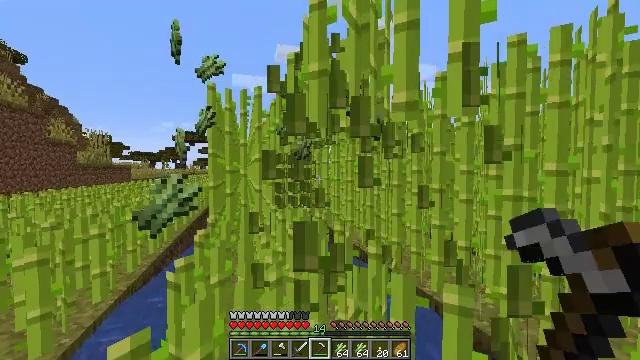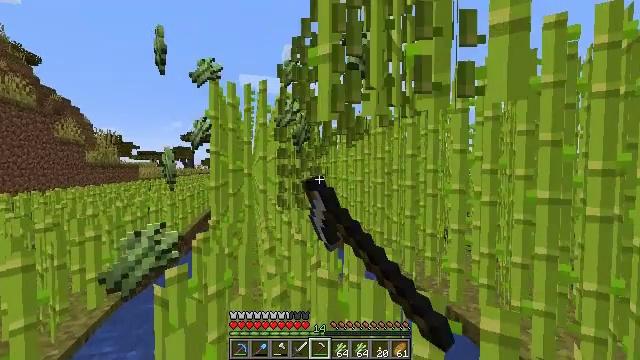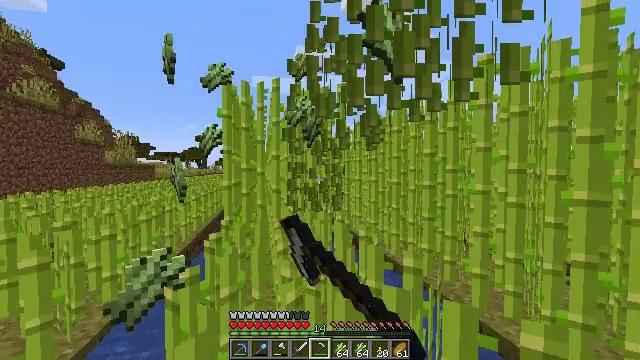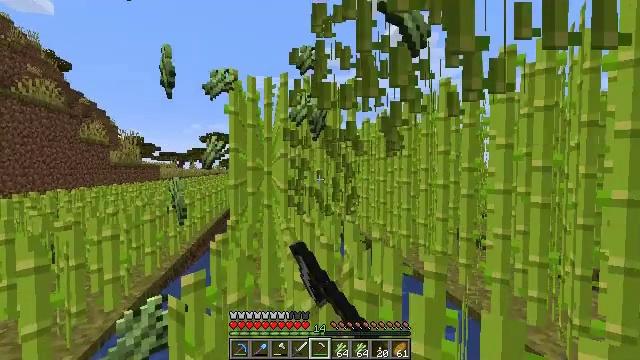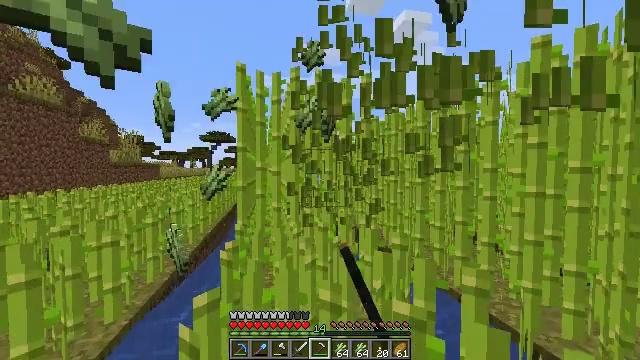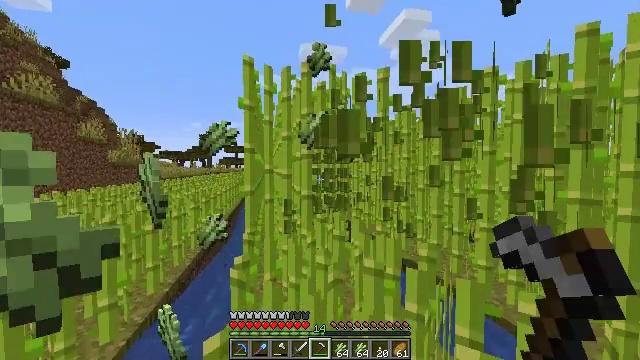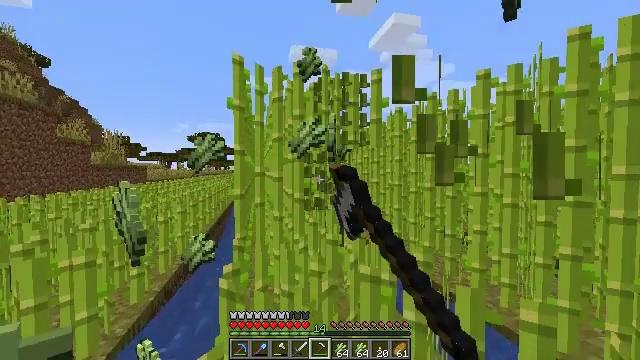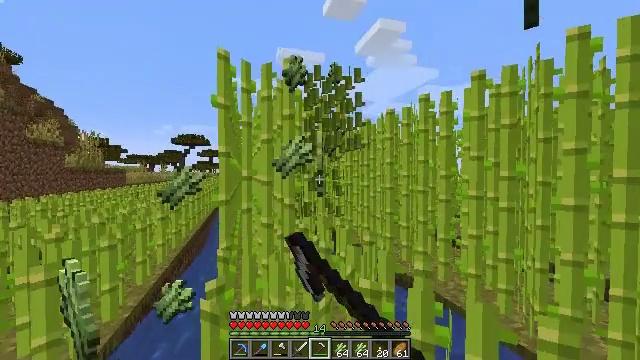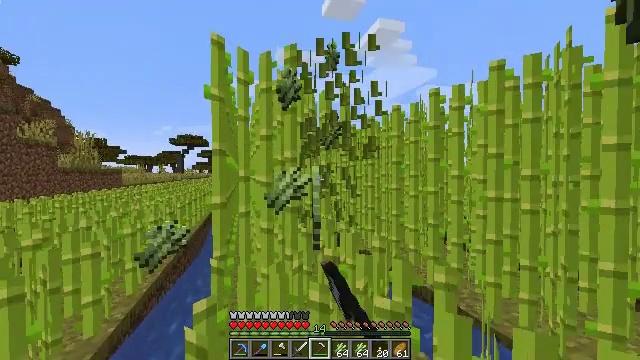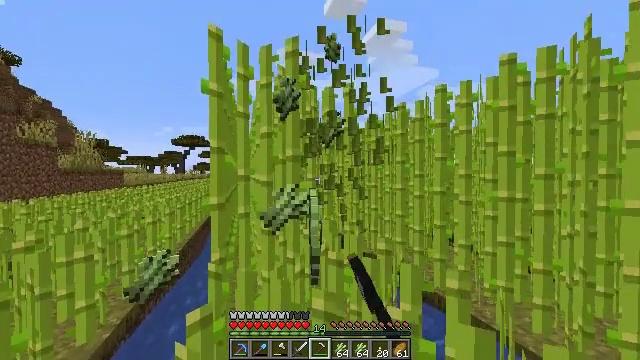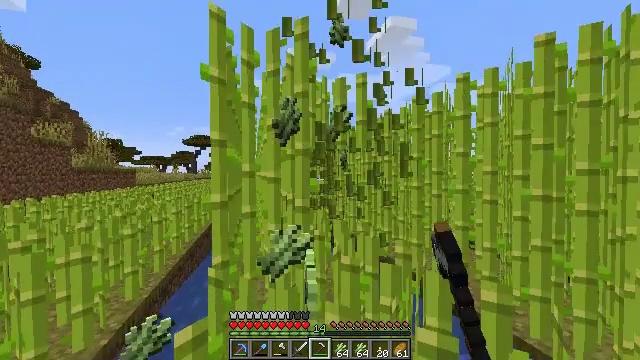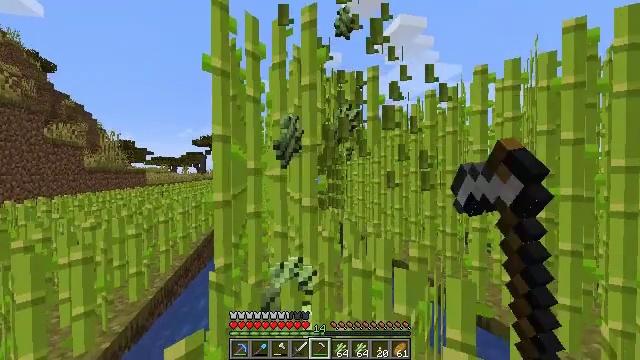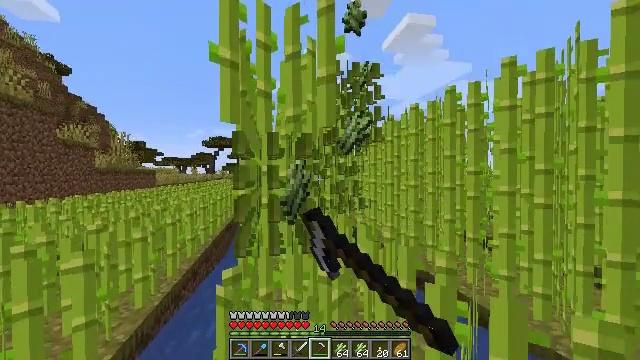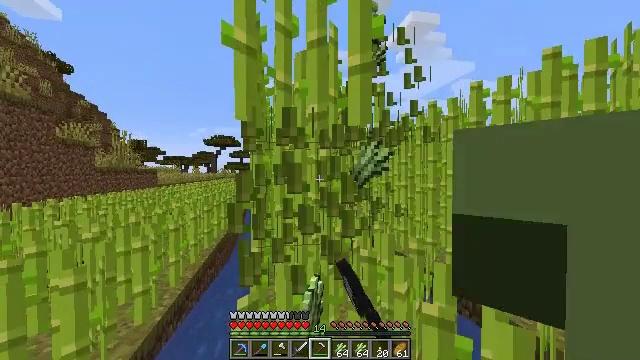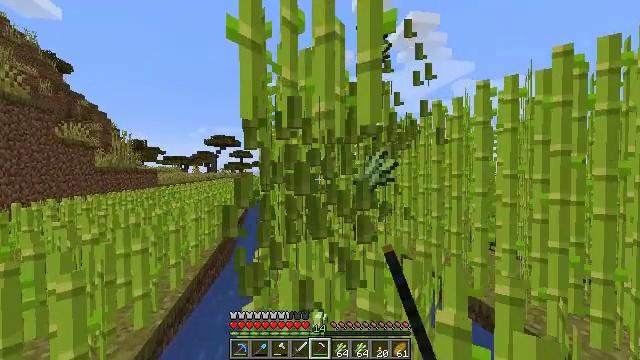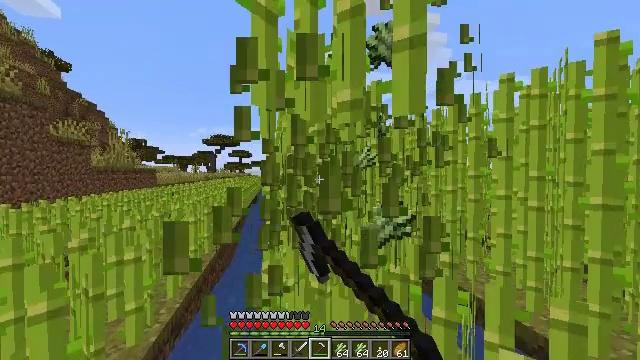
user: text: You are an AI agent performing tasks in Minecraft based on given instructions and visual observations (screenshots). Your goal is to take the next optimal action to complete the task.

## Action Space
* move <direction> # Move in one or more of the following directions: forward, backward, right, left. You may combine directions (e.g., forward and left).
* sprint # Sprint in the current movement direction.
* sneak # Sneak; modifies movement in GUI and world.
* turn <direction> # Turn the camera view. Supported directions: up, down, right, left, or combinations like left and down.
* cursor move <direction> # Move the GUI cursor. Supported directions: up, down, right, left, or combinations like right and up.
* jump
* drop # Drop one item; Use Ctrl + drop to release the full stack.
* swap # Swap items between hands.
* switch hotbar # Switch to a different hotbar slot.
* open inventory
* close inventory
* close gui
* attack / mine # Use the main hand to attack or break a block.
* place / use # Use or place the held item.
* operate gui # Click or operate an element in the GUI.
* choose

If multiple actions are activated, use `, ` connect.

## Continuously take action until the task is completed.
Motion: motion action
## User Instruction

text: Harvest sugar cane from the plant.
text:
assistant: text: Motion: move forward and move left, turn left, attack / mine
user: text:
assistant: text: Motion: move forward and move left, turn left, attack / mine
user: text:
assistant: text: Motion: move forward and move left, attack / mine
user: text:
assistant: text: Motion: move forward and move left, attack / mine
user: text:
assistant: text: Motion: move forward, attack / mine
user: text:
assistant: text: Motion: move forward, turn right, attack / mine
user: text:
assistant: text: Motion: move forward, turn right, attack / mine
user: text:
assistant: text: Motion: move forward, attack / mine
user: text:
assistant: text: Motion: move forward, attack / mine
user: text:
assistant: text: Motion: move forward, turn left, attack / mine
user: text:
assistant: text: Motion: move forward and move left, turn left, attack / mine
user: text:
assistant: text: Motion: move forward and move left, turn left, attack / mine
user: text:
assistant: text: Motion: move forward and move left, attack / mine
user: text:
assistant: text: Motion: move forward and move left, attack / mine
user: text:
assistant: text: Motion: move forward, attack / mine
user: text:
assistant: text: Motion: move forward, turn right, attack / mine
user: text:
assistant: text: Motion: move forward, attack / mine
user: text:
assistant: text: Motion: move forward, turn right, attack / mine
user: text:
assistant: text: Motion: move forward, turn right, attack / mine
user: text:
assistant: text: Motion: move forward, attack / mine
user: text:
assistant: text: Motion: move forward, attack / mine
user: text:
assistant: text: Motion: move forward, attack / mine
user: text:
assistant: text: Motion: move forward and move left, turn left, attack / mine
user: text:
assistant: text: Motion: move forward and move left, turn left, attack / mine
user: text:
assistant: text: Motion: move forward and move left, turn left, attack / mine
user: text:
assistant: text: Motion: move forward and move left, turn left, attack / mine
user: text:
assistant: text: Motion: move forward and move left, attack / mine
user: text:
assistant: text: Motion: move forward, attack / mine
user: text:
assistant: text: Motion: move forward, attack / mine
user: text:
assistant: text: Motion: move forward, turn right, attack / mine